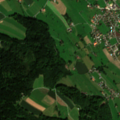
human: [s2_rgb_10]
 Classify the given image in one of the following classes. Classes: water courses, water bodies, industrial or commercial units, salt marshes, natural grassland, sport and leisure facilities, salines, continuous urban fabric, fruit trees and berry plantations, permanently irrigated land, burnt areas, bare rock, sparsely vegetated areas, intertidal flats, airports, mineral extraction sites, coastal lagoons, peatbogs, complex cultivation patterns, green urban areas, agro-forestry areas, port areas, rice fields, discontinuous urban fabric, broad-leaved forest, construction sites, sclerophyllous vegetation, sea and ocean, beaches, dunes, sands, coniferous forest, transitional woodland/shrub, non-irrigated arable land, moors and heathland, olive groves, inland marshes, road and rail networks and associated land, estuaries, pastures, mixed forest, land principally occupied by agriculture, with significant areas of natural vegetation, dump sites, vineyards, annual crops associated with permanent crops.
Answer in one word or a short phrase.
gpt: discontinuous urban fabric, non-irrigated arable land, complex cultivation patterns, coniferous forest